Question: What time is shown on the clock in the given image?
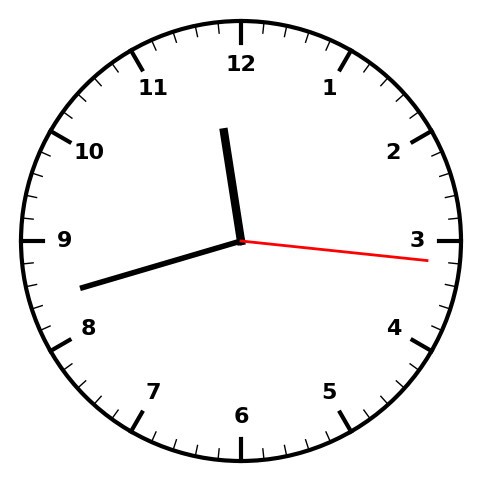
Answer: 11:42:16